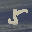
Label: 5